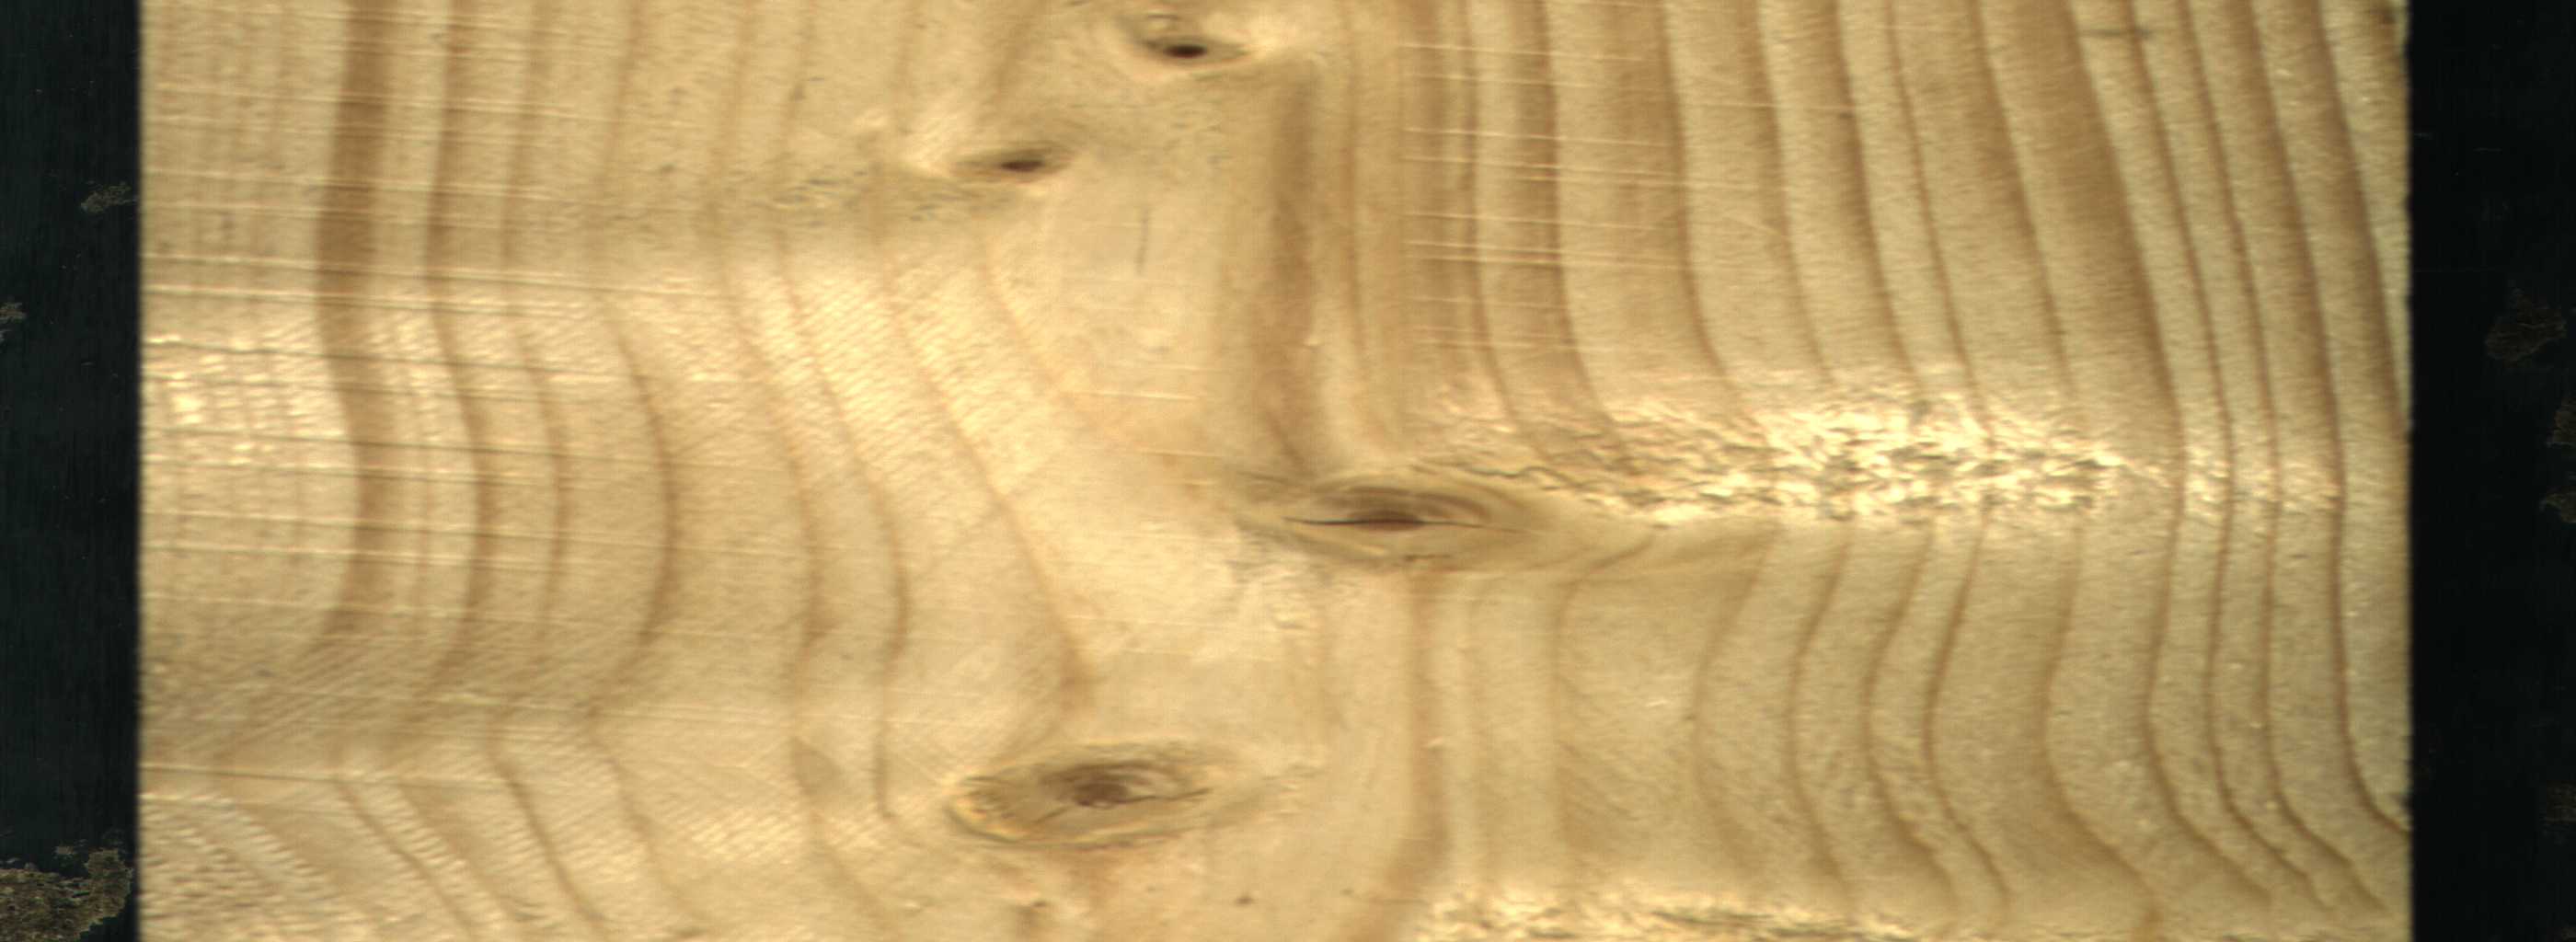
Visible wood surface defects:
knot_with_crack
Live_Knot
Live_Knot
Live_Knot